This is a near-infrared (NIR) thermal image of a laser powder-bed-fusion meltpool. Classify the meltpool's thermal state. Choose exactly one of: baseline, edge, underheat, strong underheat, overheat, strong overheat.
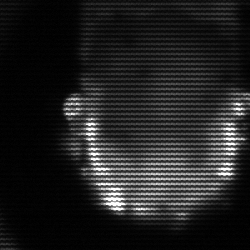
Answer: baseline